Aerial crown-view tile of a tropical tree (Barro Colorado Island, Panama), acquired 20250317:
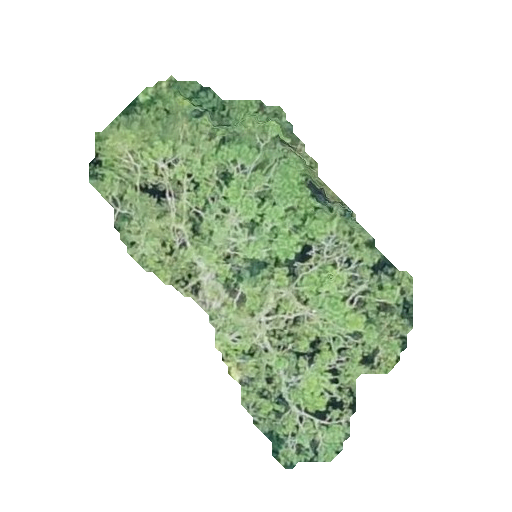
Species: Jacaranda copaia
GBIF accepted scientific name: Jacaranda copaia
Crown area: 100.725 m²